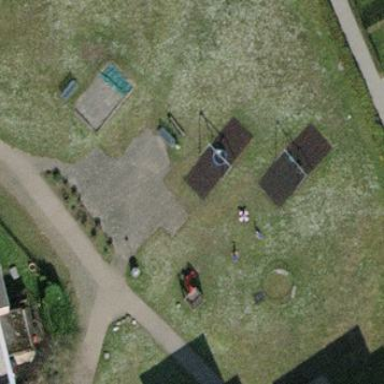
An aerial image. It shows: Playground area for leisure land.